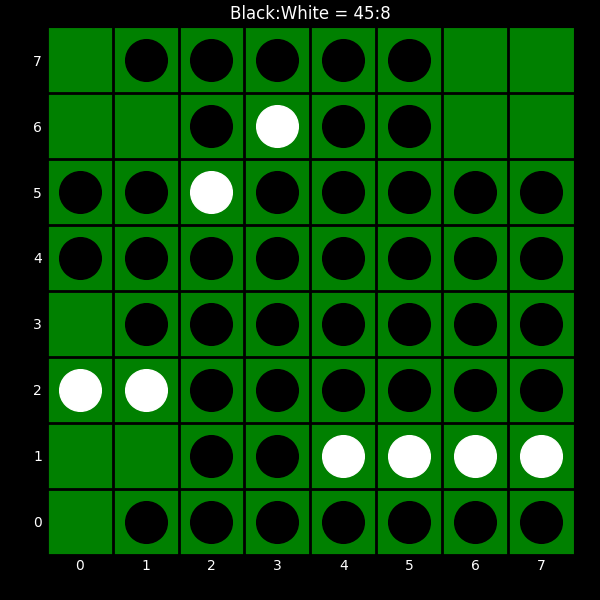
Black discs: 45
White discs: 8